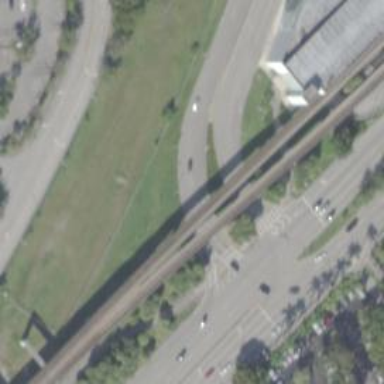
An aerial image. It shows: Asphalt cycleway.